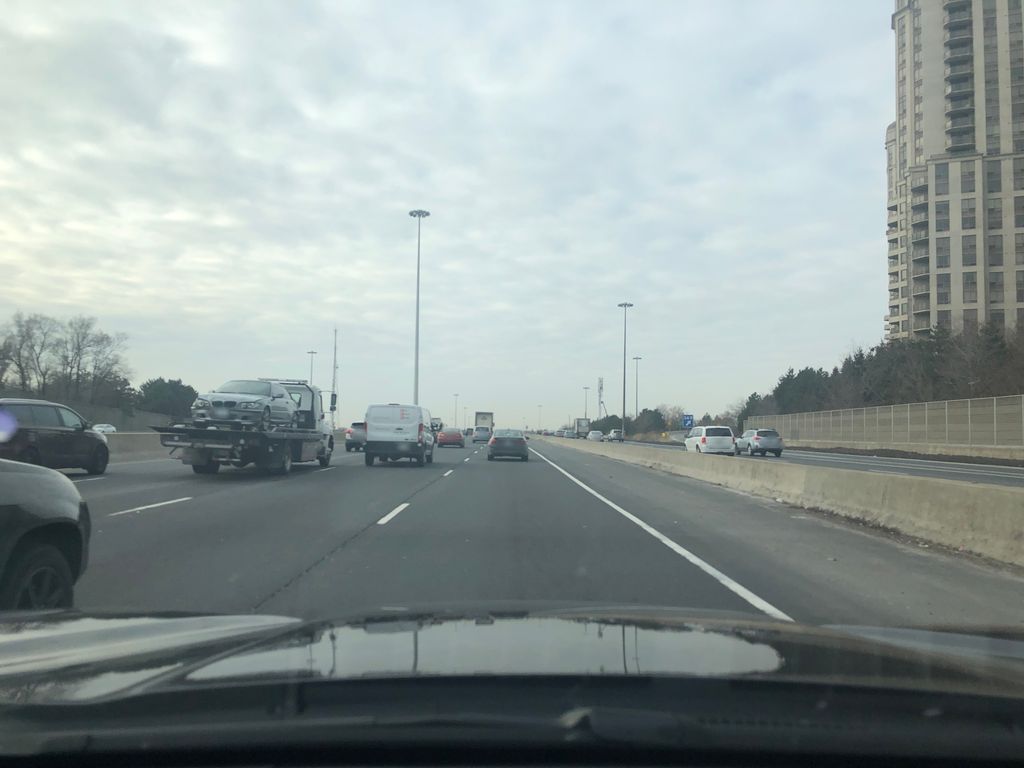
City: toronto